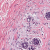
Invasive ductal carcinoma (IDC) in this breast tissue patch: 0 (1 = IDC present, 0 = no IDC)